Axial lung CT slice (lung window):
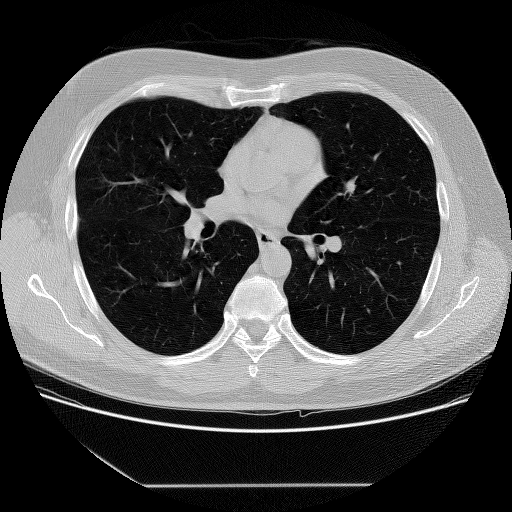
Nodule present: no